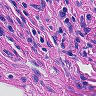
Metastatic tissue present: yes